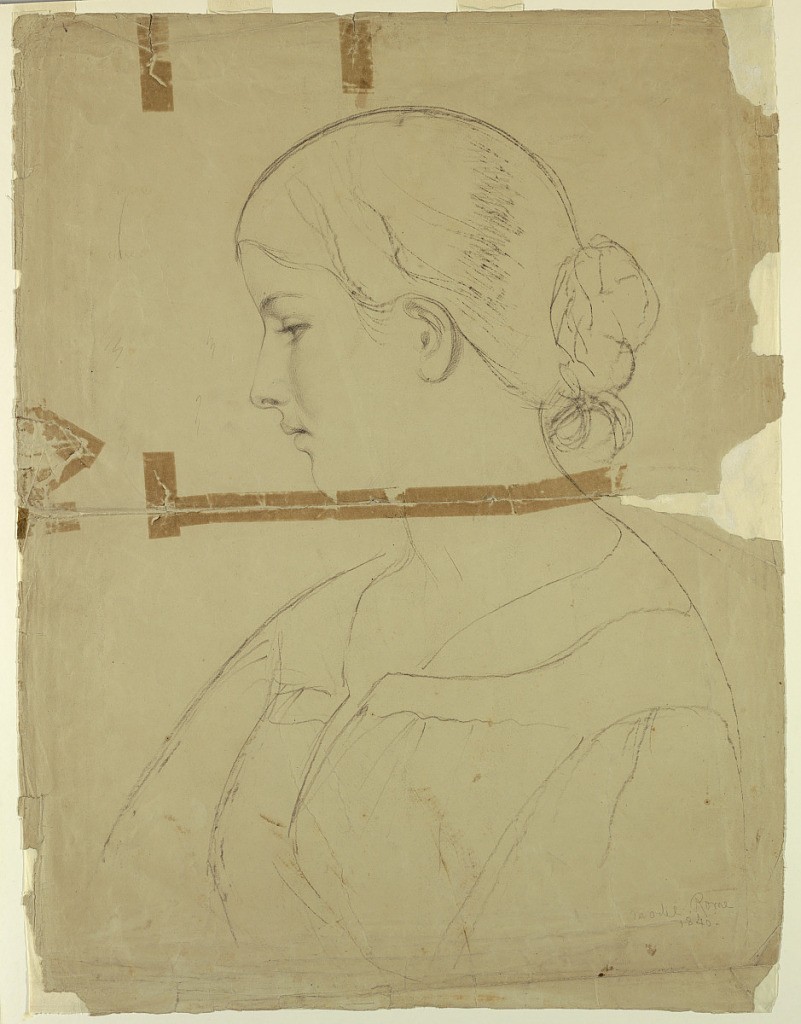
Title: Bust of a Model, Rome
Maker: Daniel Huntington, American, 1816–1906
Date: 1840
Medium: Graphite, black chalk on off-white wove paper
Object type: Drawing
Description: Bust of a young woman in left profile. Verso: Three sketches of women: one seated, at center, looking away to the right; at left, a head; below, a bust.